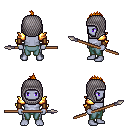
a pixel art fantasy rpg character, male body template, dark elf, purple skin, gold arm armor, teal pants, dark blonde mohawk hairstyle, chain hood, leather bracers, spear, four views (front, back, left, right), 2x2 character sprite sheet, small pixel art, hard edges, no anti-aliasing